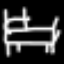
Label: bed